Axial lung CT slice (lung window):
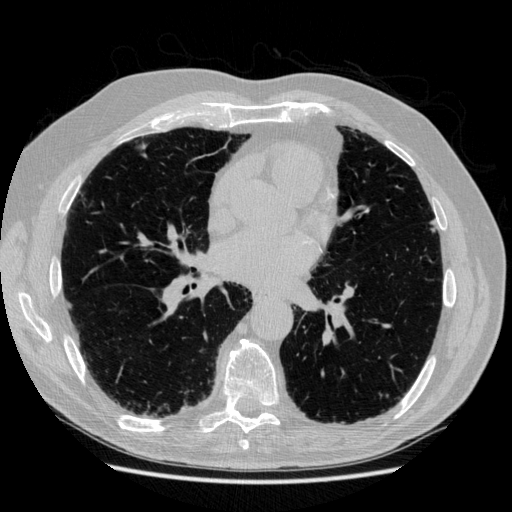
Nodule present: yes
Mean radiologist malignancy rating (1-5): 3